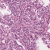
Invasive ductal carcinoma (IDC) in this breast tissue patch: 1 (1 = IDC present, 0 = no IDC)